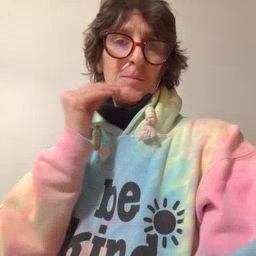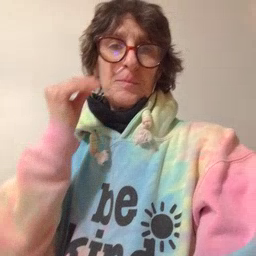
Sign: home